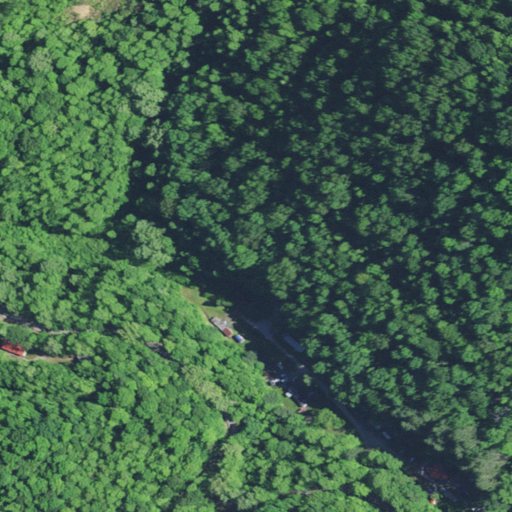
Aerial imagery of gap in Kentucky named Logan Gap containing deciduous forest, low intensity development, open development, medium intensity development, and mixed forest